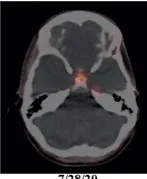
Follow up gallium-68 dotatate positron emission tomography (PET) after more than 6 years showing hypermetabolic, recurrent disease in the left tentorial leaflet and physiologic uptake in the pituitary.
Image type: radiology (pet)